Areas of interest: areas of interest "Industrial Park"
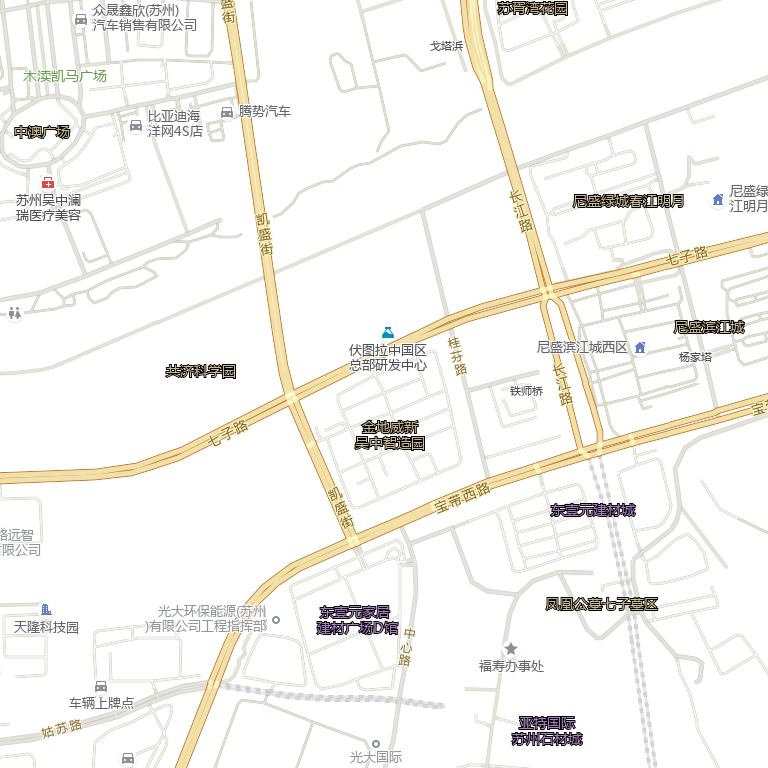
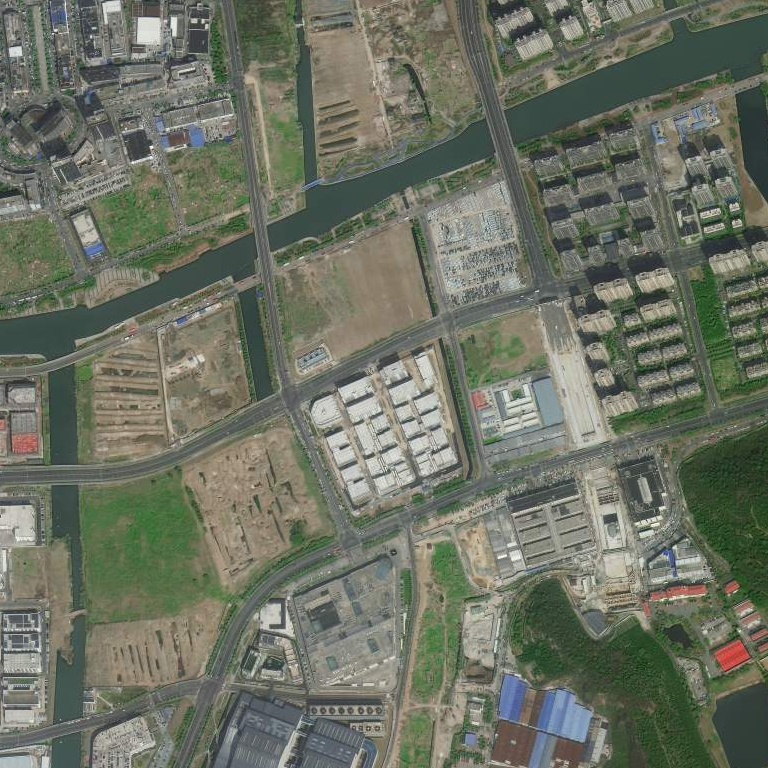